Question: Is there any MMC snap-in for the SQL Server Management Studio 2008/2012 ?
I know that there is a snap-in for the SQL Server Configuration Manager, but that is not what I need.
I want to make queries to the SQL server directly through MMC and manage my databases and tables.
The SQL server is not local installed.

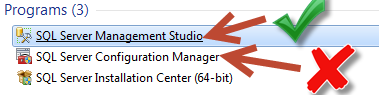
Answer: No, unfortunately you have to access the Management Studio separately.
I'm 99% sure, however I'd love to be wrong, this would be great for use with 2012.